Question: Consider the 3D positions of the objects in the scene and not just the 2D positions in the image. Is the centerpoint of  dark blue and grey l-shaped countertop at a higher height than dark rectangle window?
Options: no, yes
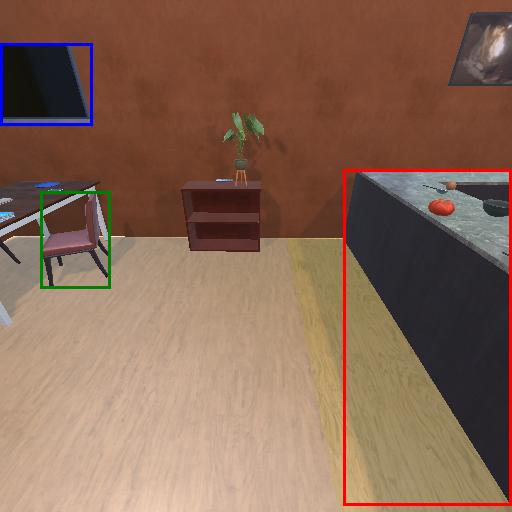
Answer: no